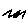
Label: zigzag